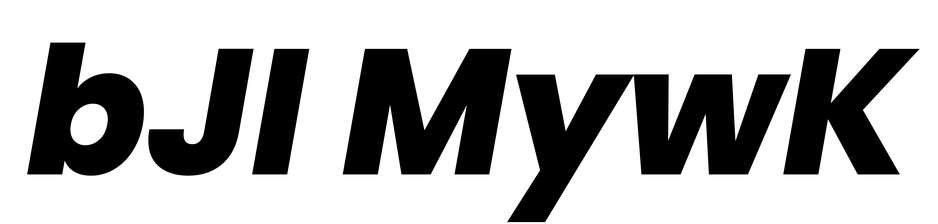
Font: Poppins-ExtraBoldItalic